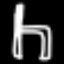
Label: chair